Field crop: maize
Growth stage: 1
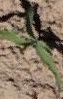
Species: maize